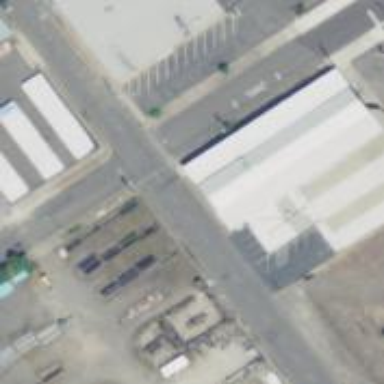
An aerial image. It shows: Industrial building.